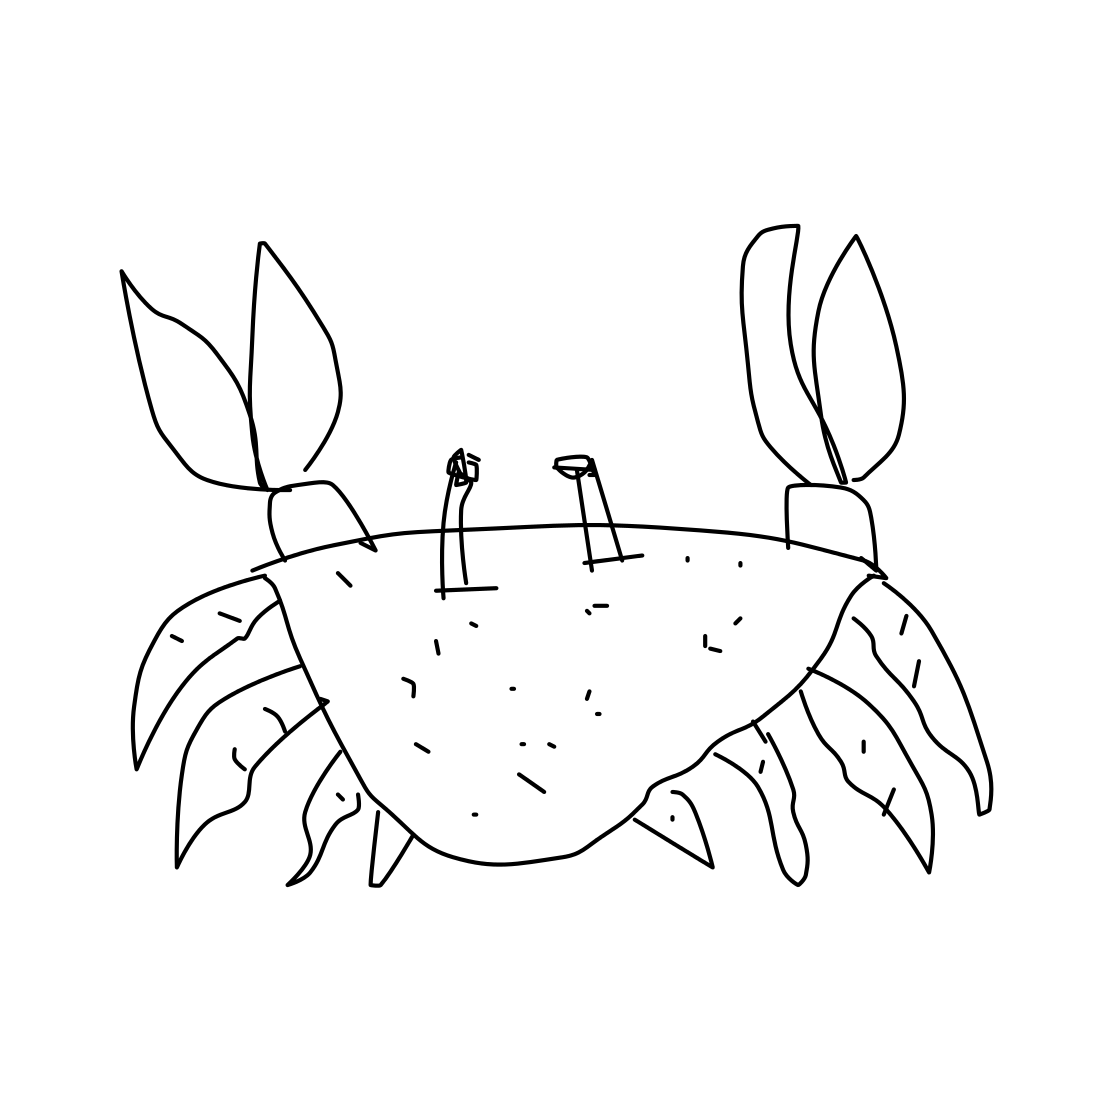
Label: crab